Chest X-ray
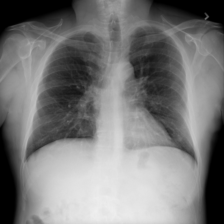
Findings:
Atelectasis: negative
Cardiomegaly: negative
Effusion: negative
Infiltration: negative
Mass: negative
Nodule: negative
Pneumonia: negative
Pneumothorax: negative
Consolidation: negative
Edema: negative
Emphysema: negative
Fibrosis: negative
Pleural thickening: negative
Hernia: negative